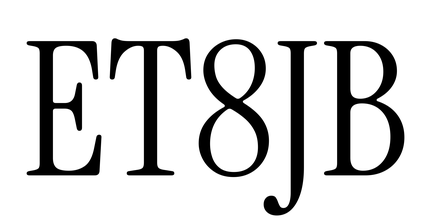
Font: InstrumentSerif-Regular